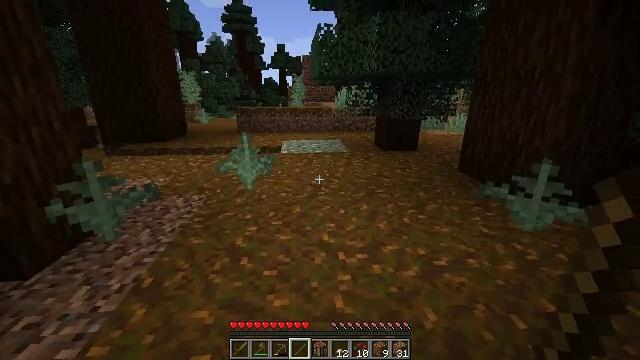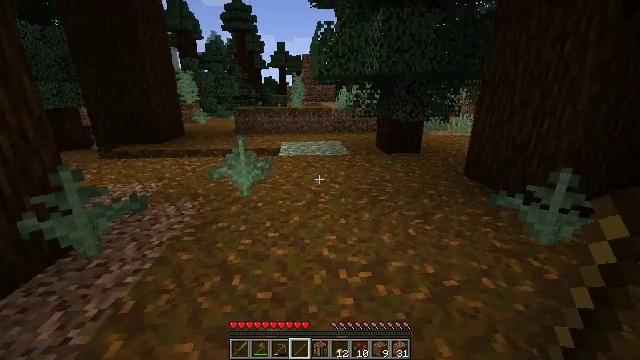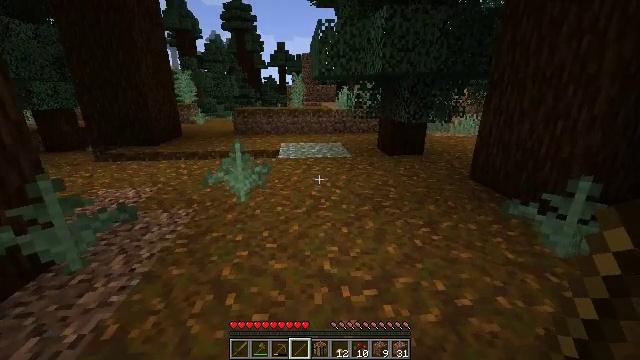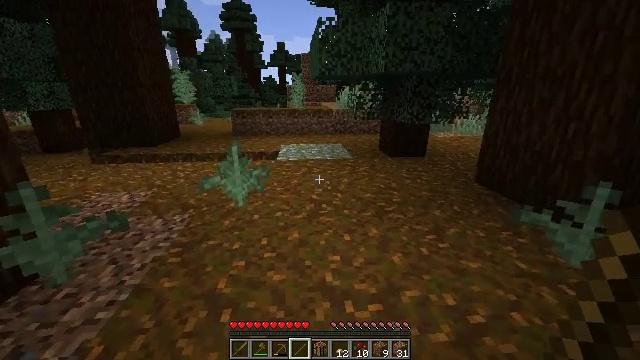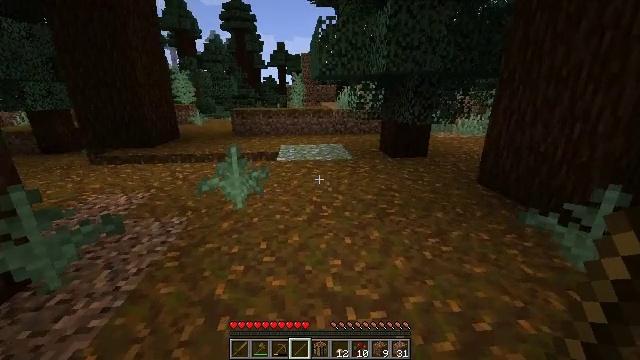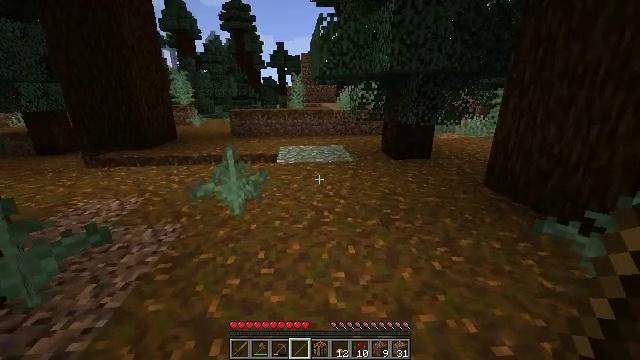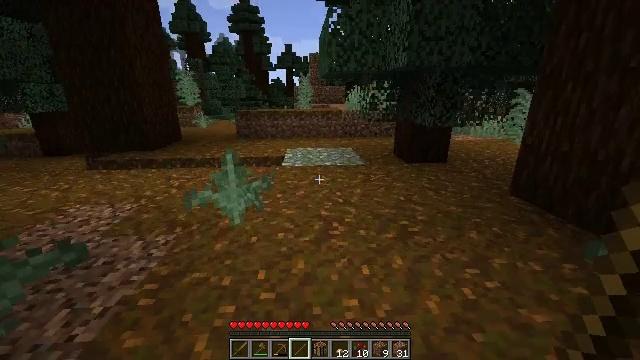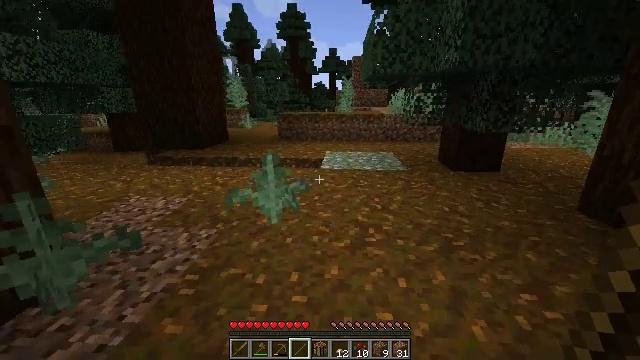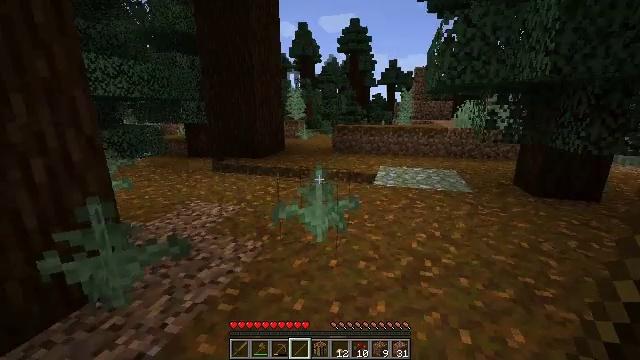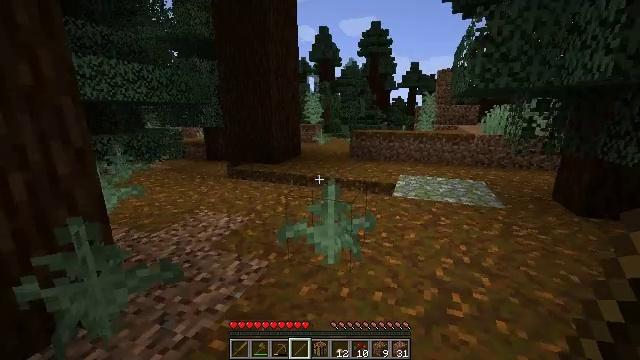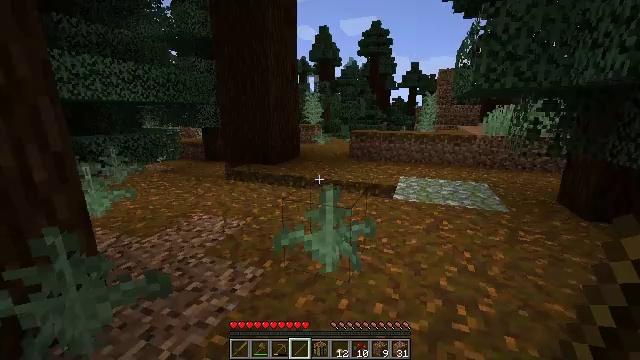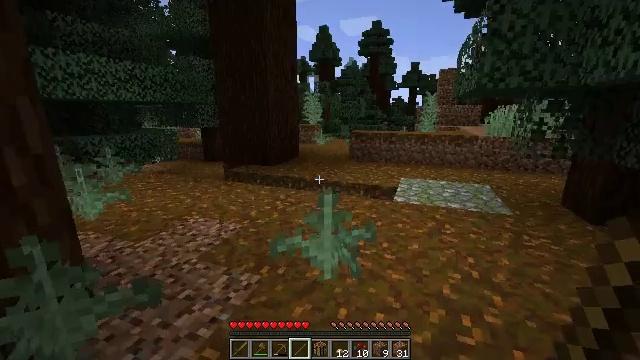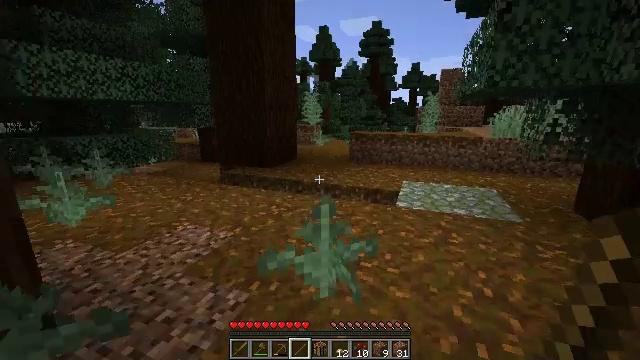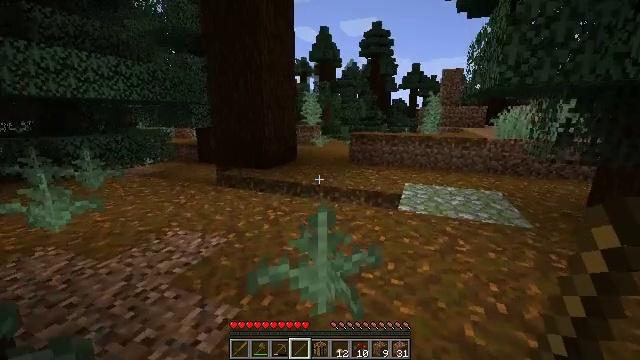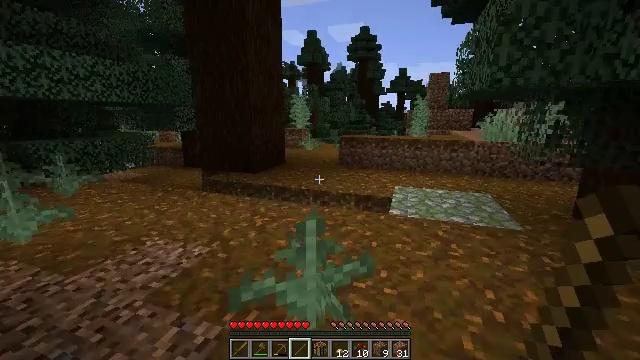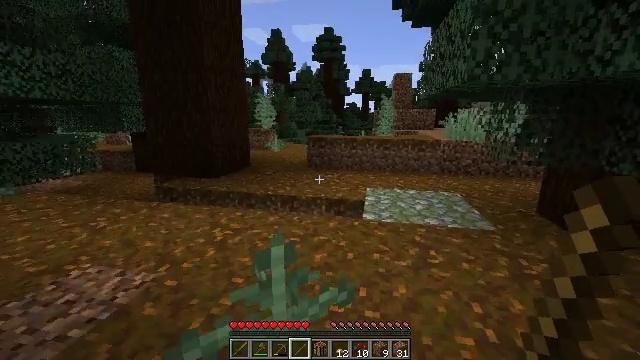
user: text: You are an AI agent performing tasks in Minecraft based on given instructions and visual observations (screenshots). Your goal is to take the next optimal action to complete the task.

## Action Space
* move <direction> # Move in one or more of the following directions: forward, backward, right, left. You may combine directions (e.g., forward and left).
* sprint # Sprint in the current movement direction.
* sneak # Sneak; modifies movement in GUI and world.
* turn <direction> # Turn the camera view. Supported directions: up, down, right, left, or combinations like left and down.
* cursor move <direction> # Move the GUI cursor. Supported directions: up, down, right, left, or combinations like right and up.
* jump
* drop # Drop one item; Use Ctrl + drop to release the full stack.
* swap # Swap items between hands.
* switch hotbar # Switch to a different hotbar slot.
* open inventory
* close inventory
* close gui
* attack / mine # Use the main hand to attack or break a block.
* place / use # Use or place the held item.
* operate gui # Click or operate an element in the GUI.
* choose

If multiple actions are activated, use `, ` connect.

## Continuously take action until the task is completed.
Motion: motion action
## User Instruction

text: Break the red mushroom to collect it.
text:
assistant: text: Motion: move forward
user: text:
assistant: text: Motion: move forward
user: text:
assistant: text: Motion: move forward
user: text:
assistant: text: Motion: move forward
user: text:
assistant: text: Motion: move forward
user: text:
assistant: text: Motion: move forward, turn left
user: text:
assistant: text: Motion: move forward, turn left
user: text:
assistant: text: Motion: move forward, turn left and up
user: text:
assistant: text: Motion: move forward, turn left
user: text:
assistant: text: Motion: move forward
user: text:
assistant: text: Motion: move forward
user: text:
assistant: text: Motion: move forward
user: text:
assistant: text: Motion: move forward
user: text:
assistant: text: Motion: move forward, turn right
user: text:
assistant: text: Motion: move forward, turn right
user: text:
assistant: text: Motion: move forward, turn right
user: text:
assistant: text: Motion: move forward
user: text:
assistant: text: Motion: move forward
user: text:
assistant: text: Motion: move forward
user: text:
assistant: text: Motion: move forward
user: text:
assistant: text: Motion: move forward
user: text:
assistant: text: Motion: move forward
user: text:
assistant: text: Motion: move forward
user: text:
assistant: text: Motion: move forward
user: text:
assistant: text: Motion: move forward, turn left and down
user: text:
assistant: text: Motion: move forward, turn left and down
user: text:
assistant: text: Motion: move forward, turn left
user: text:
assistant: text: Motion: move forward, turn left
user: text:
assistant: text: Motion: move forward
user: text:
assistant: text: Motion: move forward, jump